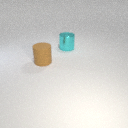
large brown rubber cylinder in front of large cyan metal cylinder